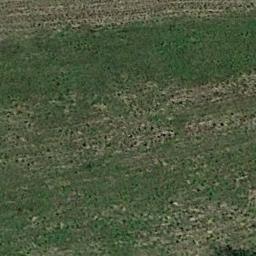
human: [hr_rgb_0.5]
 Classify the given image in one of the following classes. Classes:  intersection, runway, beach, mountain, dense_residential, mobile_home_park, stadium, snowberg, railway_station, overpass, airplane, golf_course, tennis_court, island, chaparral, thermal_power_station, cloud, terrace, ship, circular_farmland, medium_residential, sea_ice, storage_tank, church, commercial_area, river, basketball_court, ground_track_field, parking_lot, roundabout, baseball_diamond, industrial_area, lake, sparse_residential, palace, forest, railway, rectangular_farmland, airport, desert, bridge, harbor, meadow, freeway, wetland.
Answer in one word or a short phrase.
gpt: meadow